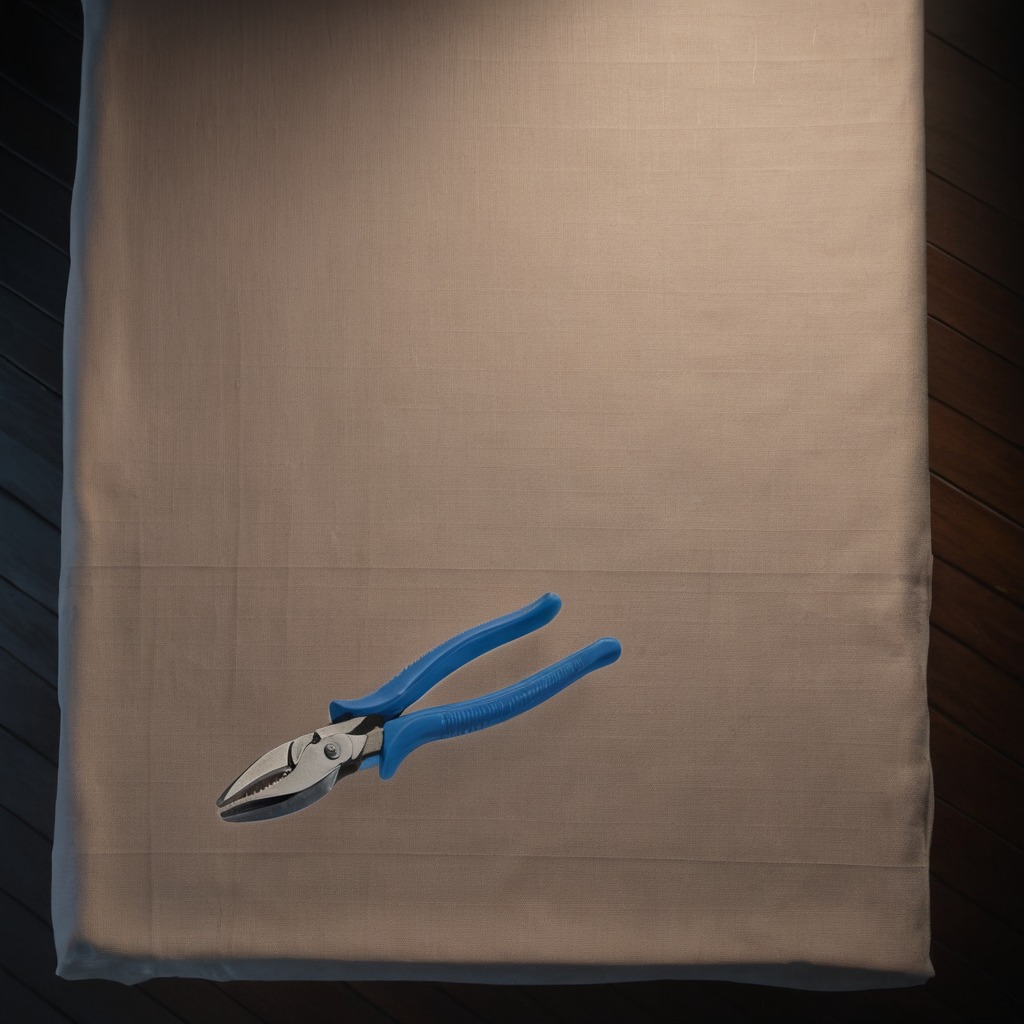
A plier lying on a wooden table inside a workshop at night with soft shadows beneath the cloth